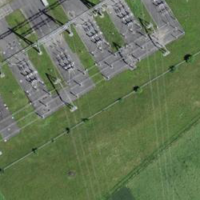
EUNIS habitat code: 52
Species observed at this site:
Dolycoris baccarum